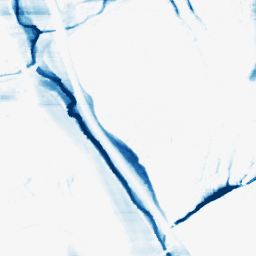
Category: morphological
Decomposition family: morphological_ellipse
Decomposition parameters: operation: closing
width: 5
height: 50
Upsampling method: bicubic
Upsampling parameters: scale: 4
Upsampling scale: 4